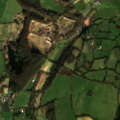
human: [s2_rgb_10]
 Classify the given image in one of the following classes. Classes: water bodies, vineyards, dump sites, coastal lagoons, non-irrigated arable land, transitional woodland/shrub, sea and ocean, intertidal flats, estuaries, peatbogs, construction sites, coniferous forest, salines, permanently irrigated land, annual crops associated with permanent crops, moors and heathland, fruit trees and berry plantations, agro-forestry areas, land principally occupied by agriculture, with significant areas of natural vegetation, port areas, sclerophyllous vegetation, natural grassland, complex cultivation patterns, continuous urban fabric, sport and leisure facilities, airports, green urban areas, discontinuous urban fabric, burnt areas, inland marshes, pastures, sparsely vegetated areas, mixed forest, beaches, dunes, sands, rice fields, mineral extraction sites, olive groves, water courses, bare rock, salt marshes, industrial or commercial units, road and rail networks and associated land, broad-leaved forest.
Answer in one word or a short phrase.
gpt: pastures